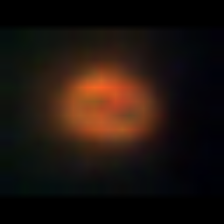
Taxon: Unknown_phyto
Group: Unknown